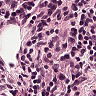
Metastatic tissue present: no